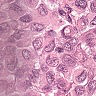
Metastatic tissue present: yes